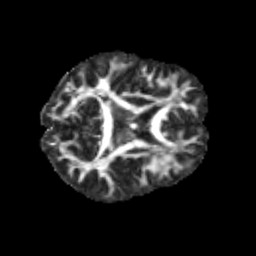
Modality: FA
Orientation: axial
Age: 11
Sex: male
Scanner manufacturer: siemens
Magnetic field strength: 3 T
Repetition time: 3.8 s
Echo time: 0.07 s